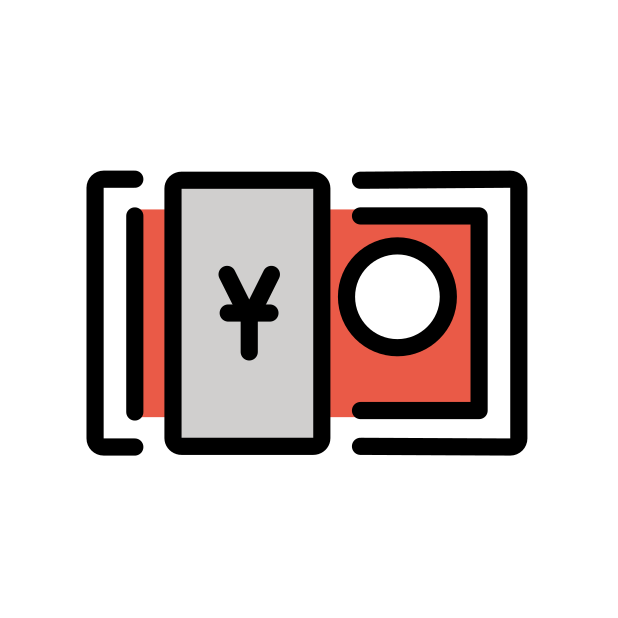
yen banknote